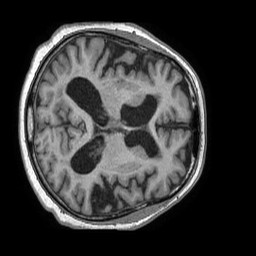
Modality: T1w
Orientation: axial
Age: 72
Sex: female
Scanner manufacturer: philips
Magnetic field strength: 1.5 T
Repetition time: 0.007568 s
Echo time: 0.003456 s